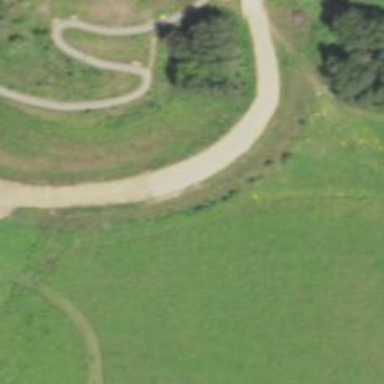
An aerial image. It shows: Advanced nordic footway trail.